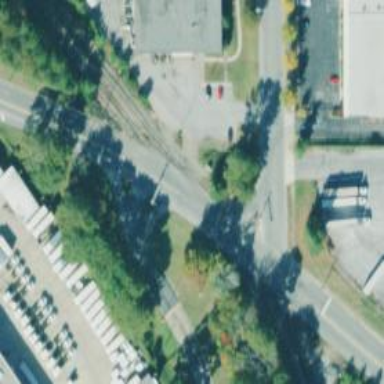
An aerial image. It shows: Level crossing with lights at railway intersection.